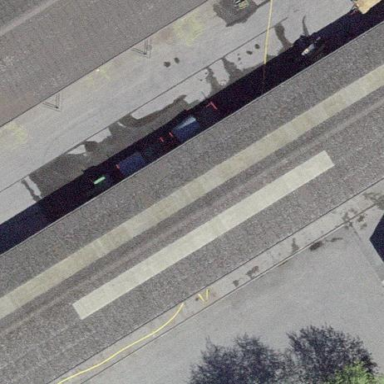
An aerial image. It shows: Garage.